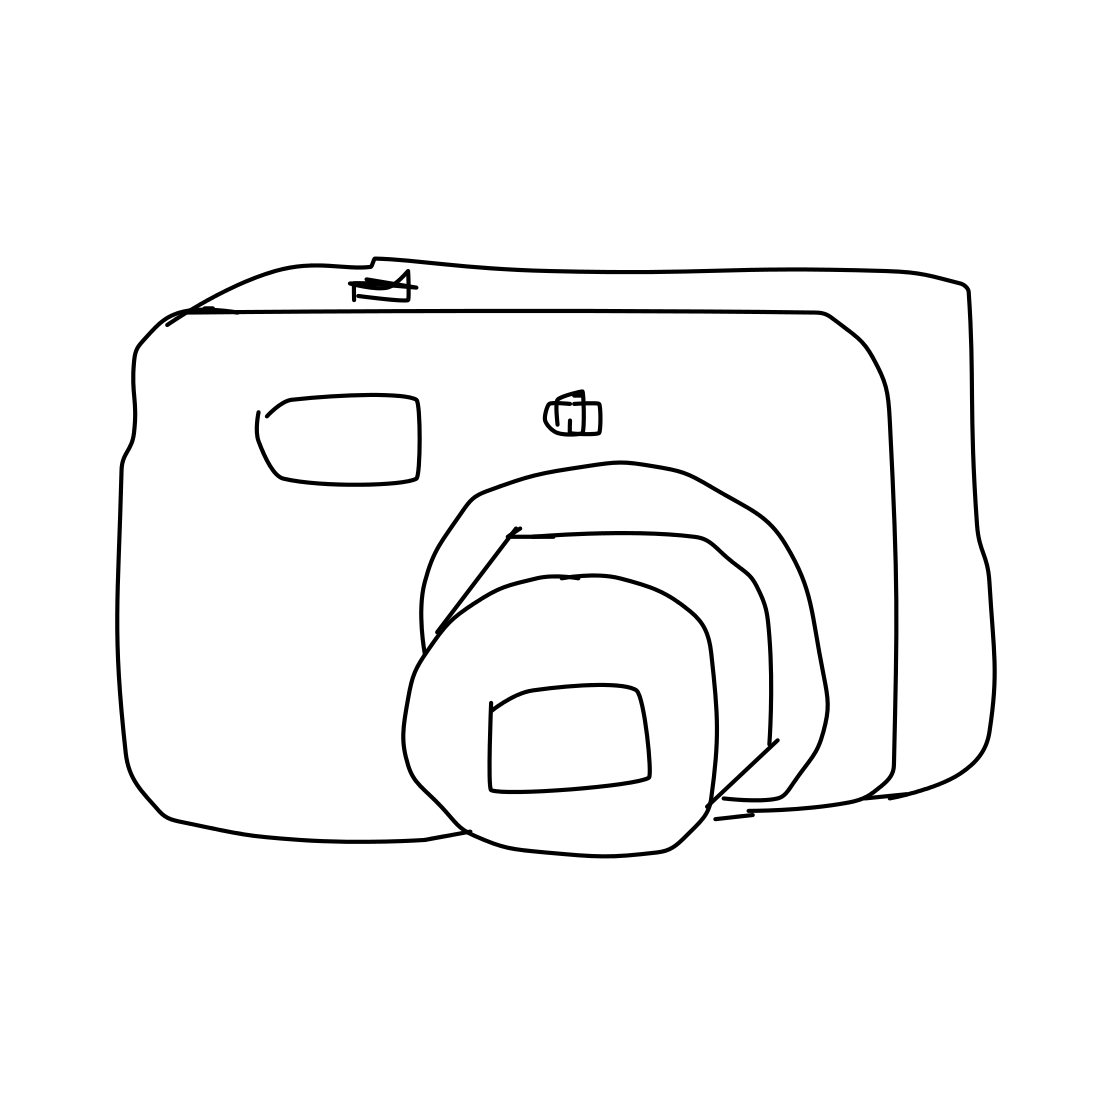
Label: camera